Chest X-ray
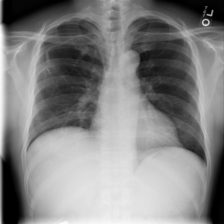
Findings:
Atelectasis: negative
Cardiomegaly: negative
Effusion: negative
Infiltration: negative
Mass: negative
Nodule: negative
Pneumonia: negative
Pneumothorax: negative
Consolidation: negative
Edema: negative
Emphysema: negative
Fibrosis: negative
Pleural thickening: negative
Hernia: negative